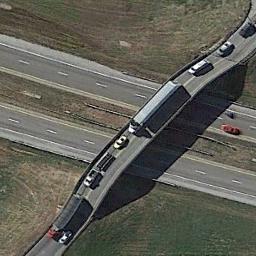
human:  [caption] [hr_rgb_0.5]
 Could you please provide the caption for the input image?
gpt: The overpass is next to the grass with some cars .

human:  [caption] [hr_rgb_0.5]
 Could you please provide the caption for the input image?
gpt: Here are two parallel overpasses .

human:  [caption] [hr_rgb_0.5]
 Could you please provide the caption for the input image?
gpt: The cross-line overpass is over the roads on the clearing .

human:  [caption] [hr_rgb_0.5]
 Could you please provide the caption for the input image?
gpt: There are several cars are on the overpass .

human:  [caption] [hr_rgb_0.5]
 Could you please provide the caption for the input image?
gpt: There are green meadows around the overpass .